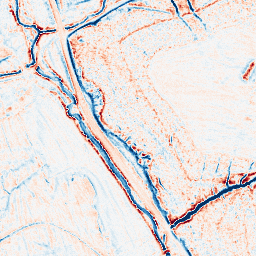
Category: edge_preserving
Decomposition family: anisotropic_diffusion
Decomposition parameters: iterations: 20
kappa: 10
gamma: 0.1
Upsampling method: sinc_blackman
Upsampling parameters: scale: 2
kernel_size: 16
Upsampling scale: 2